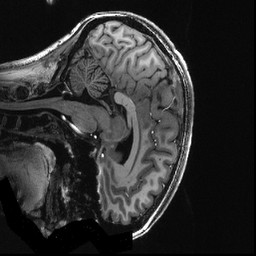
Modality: T1w
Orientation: sagittal
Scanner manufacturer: siemens
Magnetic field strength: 6.98 T
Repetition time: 2.6 s
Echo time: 0.00343 s